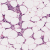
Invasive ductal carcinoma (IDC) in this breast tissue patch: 0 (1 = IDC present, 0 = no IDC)